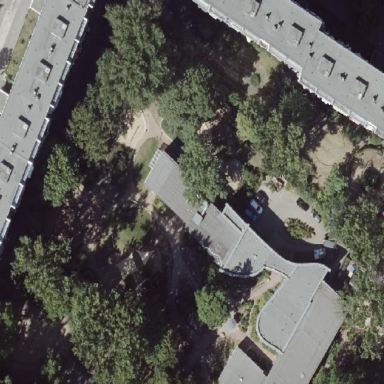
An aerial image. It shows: Flat-roofed kindergarten building.